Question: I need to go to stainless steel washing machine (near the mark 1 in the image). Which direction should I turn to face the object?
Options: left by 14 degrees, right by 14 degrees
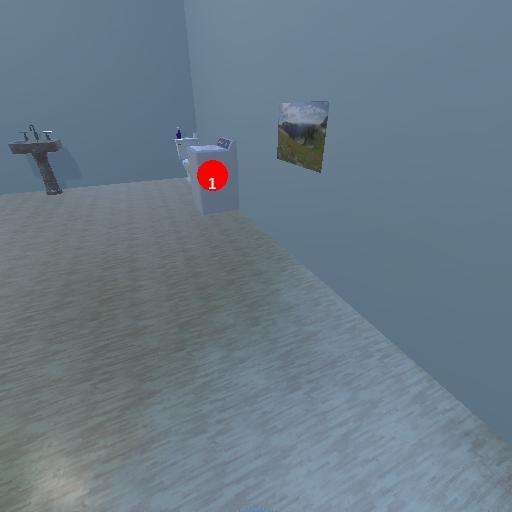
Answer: left by 14 degrees